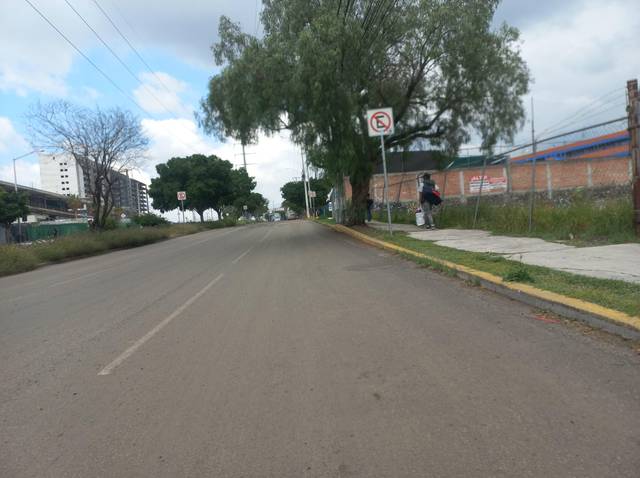
Region: Mexico
Coordinates: 20.578, -100.372